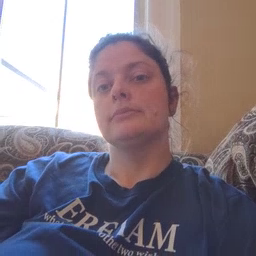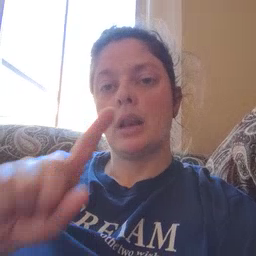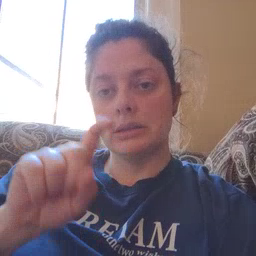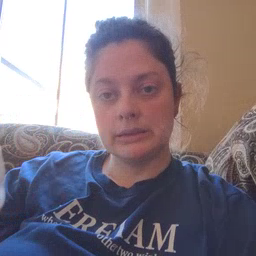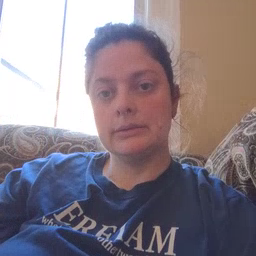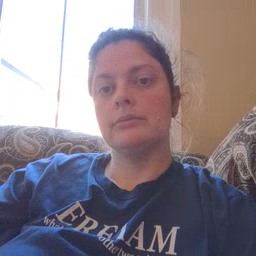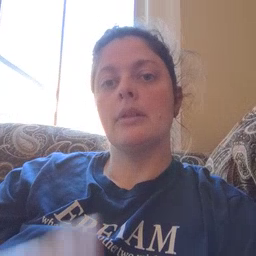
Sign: closet